Interaction volume radius: 5 \u00c5
Interaction volume height: 20 \u00c5
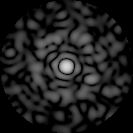
Disorder parameter: 0.7779